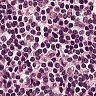
Metastatic tissue present: no